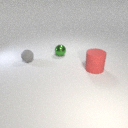
large red rubber cylinder to the right of small green metal sphere